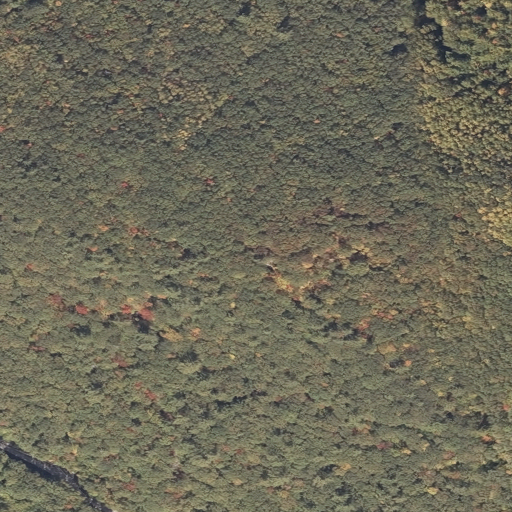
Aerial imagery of mountain in Maine named Isaiah Hill containing deciduous forest, mixed forest, low intensity development, and open development